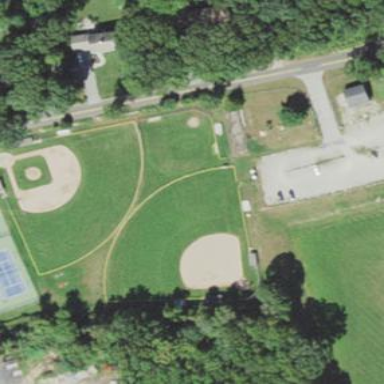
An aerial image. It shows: Softball pitch for leisure land activities.